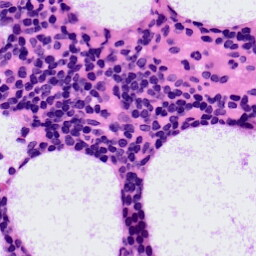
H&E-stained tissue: LymphNode